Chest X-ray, PA view. Patient: 51 years old, sex F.
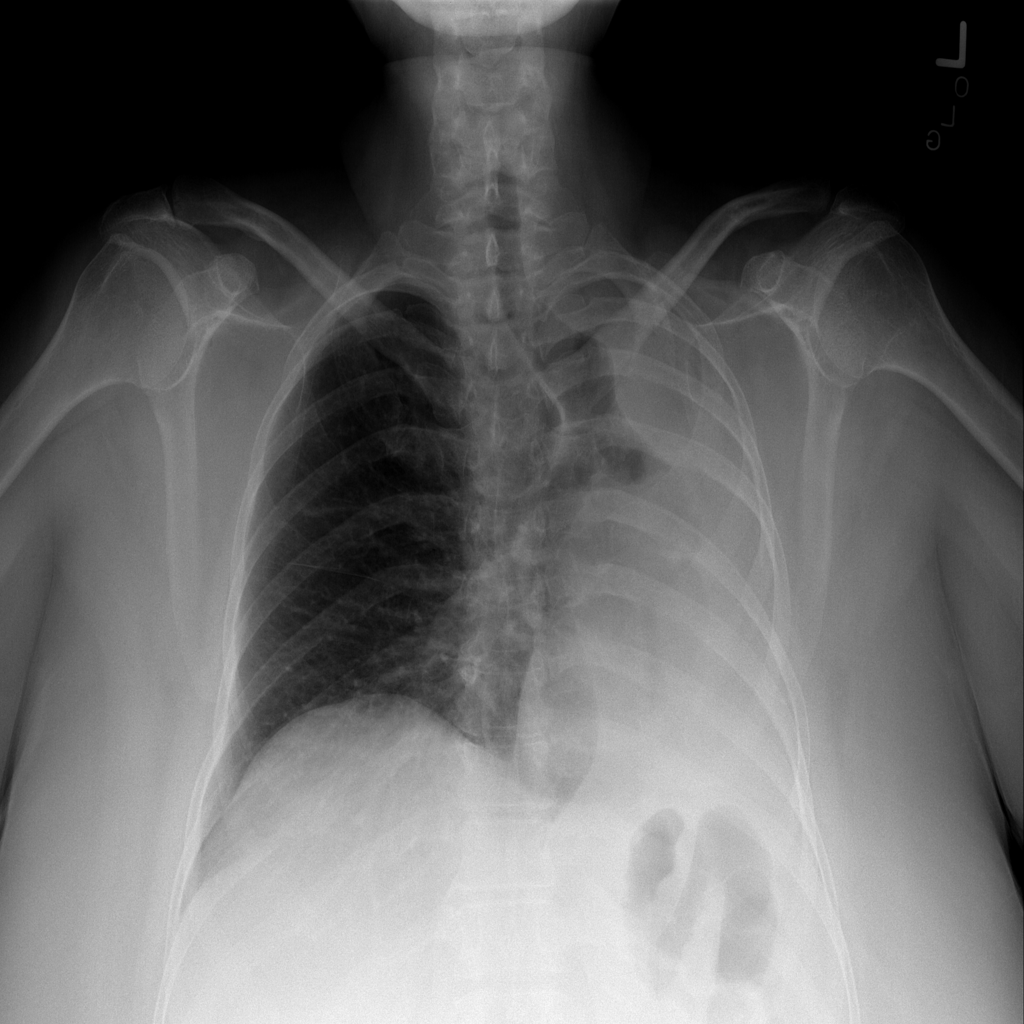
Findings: No Finding